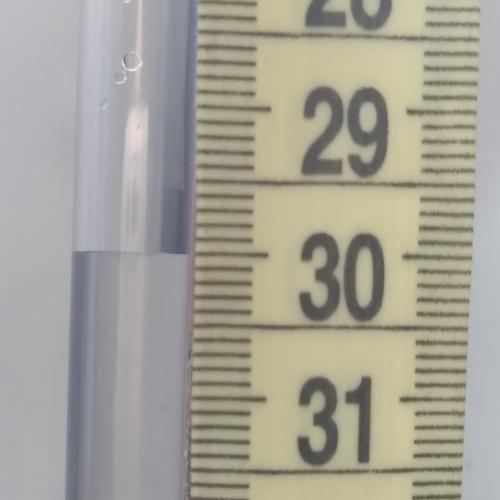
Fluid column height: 30.0 cm